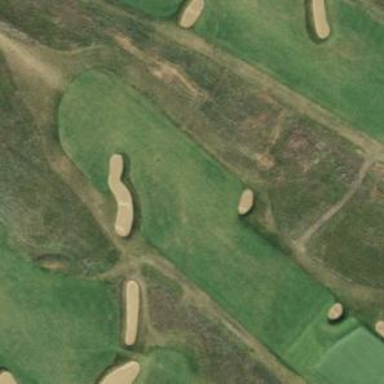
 part of golf course fairway. It is used for the sport of golf."